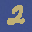
Label: 2